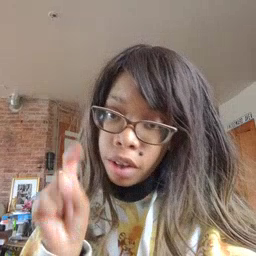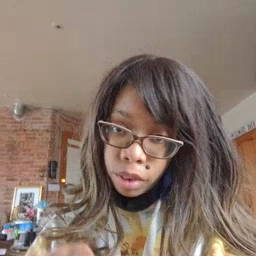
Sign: haveto